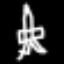
Label: The Eiffel Tower